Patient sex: M
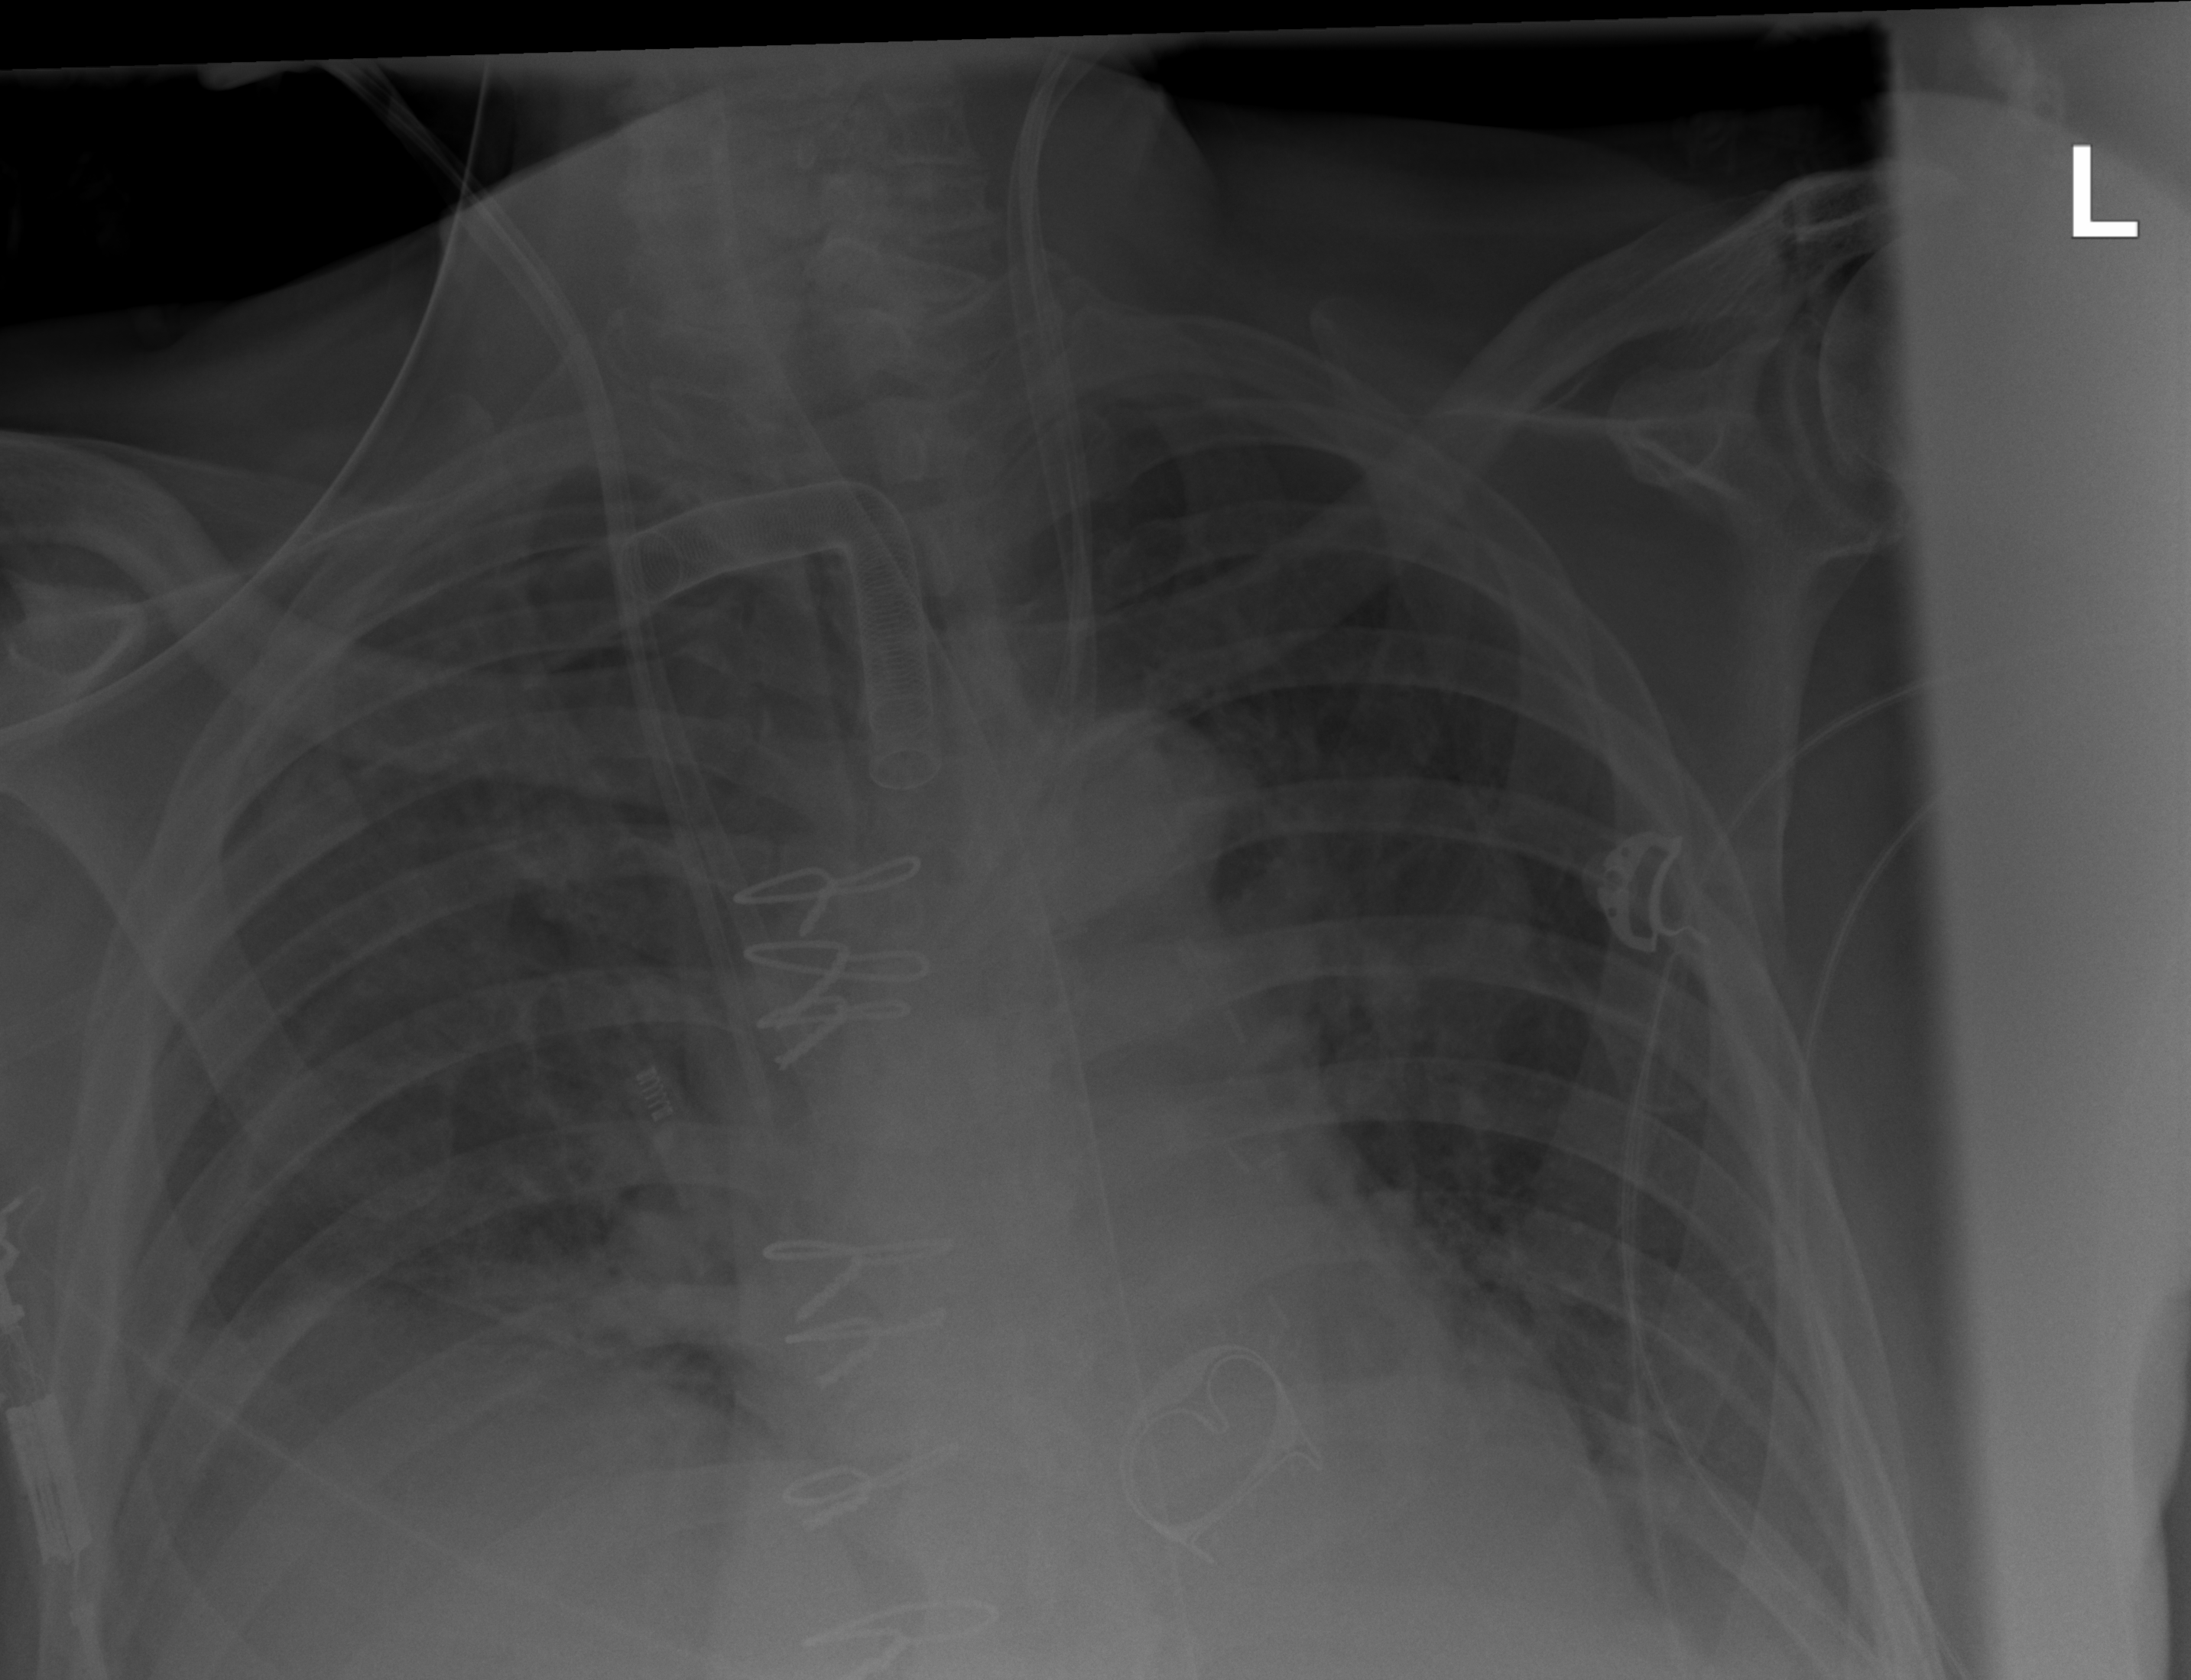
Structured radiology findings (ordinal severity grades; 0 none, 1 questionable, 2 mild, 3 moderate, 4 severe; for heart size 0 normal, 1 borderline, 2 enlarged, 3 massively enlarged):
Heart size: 1
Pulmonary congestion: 2
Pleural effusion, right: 2
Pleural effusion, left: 2
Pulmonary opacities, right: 1
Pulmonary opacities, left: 1
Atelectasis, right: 2
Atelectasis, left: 2